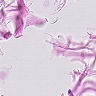
Metastatic tissue present: no